Question: I have this navigation which I want to make supporting different devices such as mobile, tab and desktop.
I ng-including a menu.html file in my sidebar for the mobile,
and I am including the same hmtl file in my header for desktop.
The question is how to make it so that the styles for the mobile sidebar stay only on mobile and to add my second styles only for desktop.
this is the sidebar I am using for mobile:
<URL>
then I am disabling this to show up for desktop
and I am including this menu in the header for desktop:
<URL>

both of the styles i need are already included in the resources of the theme.
Here is the structure I am using both for the sidebar and header right now
'''
<ul id="menu-lg" class="menu-items text-uppercase list-inline nav-tabs-simple" role="tablist">
<li class="sm-m-t-20 list-unstyled active" ui-sref-active="open" data-toggle="tab">
<span class="icon-thumbnail hidden-md hidden-lg"><i class="fa fa-dashboard"></i></span>
<a class="nav-text" ui-sref="product.dashboard" data-toggle="tab">
<span class="titl">Dashboard</span>
</a>
</li>
<li class="list-unstyled" ui-sref-active="open">
<a class="nav-text" ui-sref="product.balance">
<span class="title">Balance</span>
</a>
<span class="icon-thumbnail hidden-md hidden-lg"><i class="fa fa-dollar"></i></span>
</li>
<li class="list-unstyled" ui-sref-active="open">
<a class="nav-text" ui-sref="product.users">
<span class="title">Users</span>
</a>
<span class="icon-thumbnail hidden-md hidden-lg"><i class="fa fa-user"></i></span>
</li>
</ul>
'''
and this is the structure of the second menu that styles i need to apply to the structure on top:
'''
<ul class="nav nav-tabs nav-tabs-simple" role="tablist">
<li class="active"><a ui-sref="product.dashboard" data-toggle="tab" role="tab" aria-expanded="false">Hello World</a>
</li>
<li class=""><a ui-sref="product.balance" data-toggle="tab" role="tab" aria-expanded="false">Hello Two</a>
</li>
<li class=""><a ui-sref="product.users" data-toggle="tab" role="tab" aria-expanded="true">Hello Three</a>
</li>
</ul>
'''
as you can see some of the classes are already merged, the menu behaves alright but there are some bugs and I am thinking that there must be a better solution for this problem.
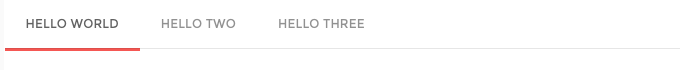
Answer: You are talking about making the navigation .
You will need to use breakpoints to achieve your result over different devices.
'''
@media screen and (max-width:959px){
/*your css classes*/
}
@media screen and (max-width:640px){
/*your css classes*/
}
@media screen and (max-width:320px){
/*your css classes*/
}
'''